Question: How do I click on this button in Capybara?

### HTML
'''
<div class="btn btn-primary">
<a href="/carts/7/addresses/new"><span class="glyphicon glyphicon-plus"></span>
Add an address
</a>
</div>
'''
I tried
'''
click_button "Add an Address"
click_button /Add an Address/
click 'Add an Address'
click_link 'Add an Address'
'''
Yet they all say 'Capybara::ElementNotFound', except for click, which says 'NoMethodError'.
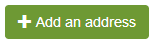
Answer: You wrote it from lower letter in html code, just change to Capital: 'Add an address' -> 'Add an Address':
'''
<a href="/carts/7/addresses/new"><span class="glyphicon glyphicon-plus"></span>
Add an address
^
</a>
'''